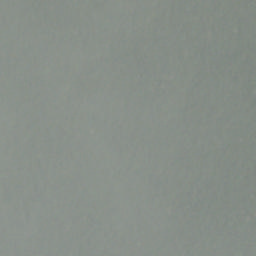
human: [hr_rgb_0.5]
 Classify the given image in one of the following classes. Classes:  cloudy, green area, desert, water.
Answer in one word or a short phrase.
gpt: cloudy